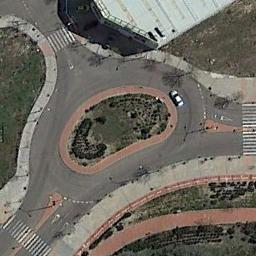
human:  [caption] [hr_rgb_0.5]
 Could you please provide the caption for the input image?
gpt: The roundabout is on the bare land next to buildings and trees .

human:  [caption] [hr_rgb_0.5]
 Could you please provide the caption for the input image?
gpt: The roundabout connects three roads and a white building is next to the roundabout .

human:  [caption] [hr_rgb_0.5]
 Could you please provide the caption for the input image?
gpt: There are a car at the roundabout .

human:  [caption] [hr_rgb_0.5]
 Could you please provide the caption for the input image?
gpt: There is a moving vehicle on the road at the crossroads, There is a building around the roundabout, Some trees and a large wasteland .

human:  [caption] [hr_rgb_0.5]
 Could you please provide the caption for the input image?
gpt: There are some green lawns beside the roundabout .